Question: I'm just getting started using GLEW on Windows with MinGW. I can compile the program successfully ('glew.h' and 'libglew.a' are in the proper place within MinGW), however executing my program throws the above error. 'glew32.dll' is present in the same directory as the executable, and I've found and attempted various solutions to my problem. However, my problem seems to be different to others - the error message is complaining that 'glewInit' cannot be found as opposed to 'glew32.dll'. I haven't managed to find anything about this on Google.
Here's the error:

As you can see, it's not complaining about not being able to find the glew method in a DLL, . I feel I am linking the executable incorrectly, but I have very little experience with fixing this kind of error.
Here's my Makefile:
'''
EXEC = test1.exe
SRC_FILES = test1.cpp wavefront.cpp
CXX = g++
CC = $(CXX)
DEBUG_LEVEL = -g
EXTRA_CCFLAGS = -Wall
CXXFLAGS = $(DEBUG_LEVEL) $(EXTRA_CCFLAGS)
CCFLAGS = $(CXXFLAGS)
CPPFLAGS = -I.
LDFLAGS = -L"/cygdrive/c/MinGW/lib"
LDLIBS = -lsfml-graphics -lsfml-window -lsfml-system -lopengl32 -lglu32 -lglew32
O_FILES = $(SRC_FILES:.cpp=.o)
all: .FORCE
.FORCE: compile link
compile:
$(CXX) -c $(SRC_FILES)
link:
$(CXX) $(O_FILES) -o $(EXEC) $(LDFLAGS) $(LDLIBS)
clean:
$(RM) $(O_FILES) *.exe *.rpo
'''
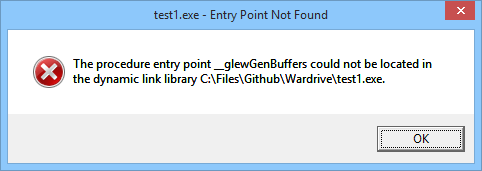
Answer: The error in your title and in your diagram are completely different. The first error, in your title is the decorated DLL export name and the second one is for a '__stdcall' function. For whatever reason, the import stub seems to be trying to resolve the function address from your application rather than the DLL.
Perhaps you did not properly define 'dllexport' behavior when you built your DLL or 'dllimport' when linking against it? GLEW uses the pre-processor definition: 'GLEW_BUILD' for this purpose.
In any event, using the static linking glew library will definitely solve this issue, though I cannot say why it is happening for sure.
Link against 'glew32s' and add '-DGLEW_STATIC' to your Makefile.